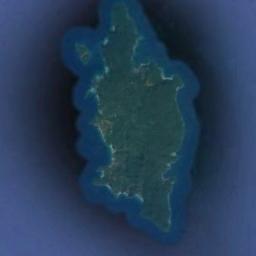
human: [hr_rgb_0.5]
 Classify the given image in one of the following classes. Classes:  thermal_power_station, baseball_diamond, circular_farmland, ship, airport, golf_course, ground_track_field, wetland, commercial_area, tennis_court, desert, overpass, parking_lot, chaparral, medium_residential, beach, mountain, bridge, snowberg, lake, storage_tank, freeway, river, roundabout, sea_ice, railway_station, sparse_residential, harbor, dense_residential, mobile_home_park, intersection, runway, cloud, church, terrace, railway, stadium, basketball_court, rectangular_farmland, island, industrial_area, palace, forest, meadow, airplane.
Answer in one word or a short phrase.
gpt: island